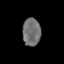
Tissue: prostate
Cell type: T cells
Senescence score: 0.2939
Nuclear area (px): 490
Mean DAPI intensity: 112.041